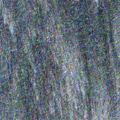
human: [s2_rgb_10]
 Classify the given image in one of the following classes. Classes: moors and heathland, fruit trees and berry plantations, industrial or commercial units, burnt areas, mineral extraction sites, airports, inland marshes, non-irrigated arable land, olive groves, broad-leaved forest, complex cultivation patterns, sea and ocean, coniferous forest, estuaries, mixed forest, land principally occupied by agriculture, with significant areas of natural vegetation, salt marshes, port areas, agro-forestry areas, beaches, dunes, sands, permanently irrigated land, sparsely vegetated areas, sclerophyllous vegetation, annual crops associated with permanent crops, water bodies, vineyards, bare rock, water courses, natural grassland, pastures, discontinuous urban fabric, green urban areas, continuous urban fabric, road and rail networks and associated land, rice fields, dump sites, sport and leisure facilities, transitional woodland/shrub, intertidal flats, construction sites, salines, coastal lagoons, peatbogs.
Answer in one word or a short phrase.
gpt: water bodies